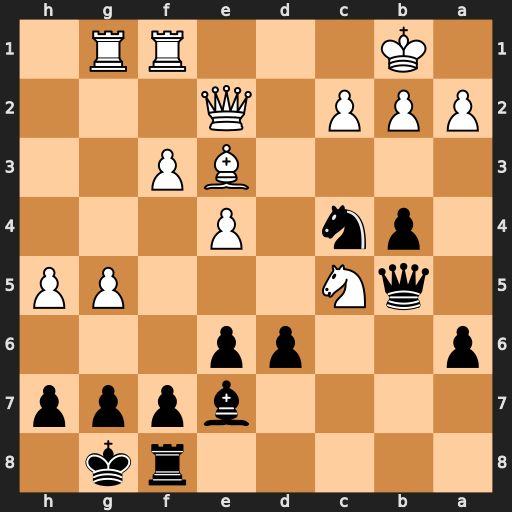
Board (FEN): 5rk1/4bppp/p2pp3/1qN3PP/1pn1P3/4BP2/PPP1Q3/1K3RR1
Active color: b
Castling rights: -
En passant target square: -
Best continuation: Na3+ bxa3 Qxe2